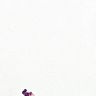
Metastatic tissue present: no